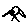
Label: bird